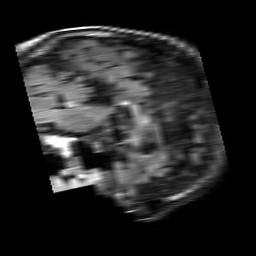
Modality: FLAIR
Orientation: sagittal
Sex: male
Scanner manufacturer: philips
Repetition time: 11 s
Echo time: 0.125 s